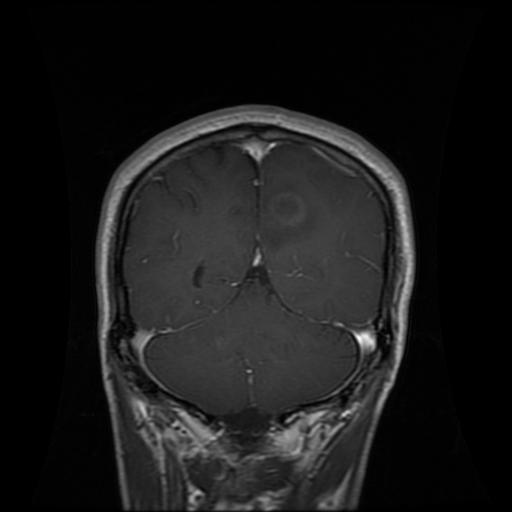
Label: glioma